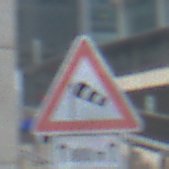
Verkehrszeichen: SeitenwindVonLinks
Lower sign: LaengeEinerStrecke1
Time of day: MorningAfternoon
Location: Outdoor (Urban)
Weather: PartlyCloudy
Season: NotSpecified
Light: Natural